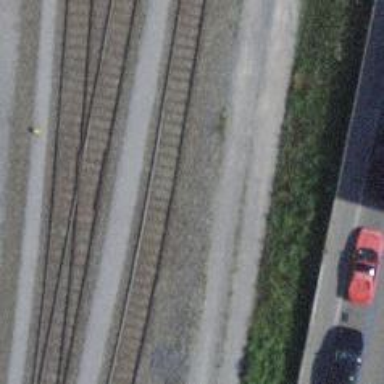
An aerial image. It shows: Rail yard with electrified rails and single track.